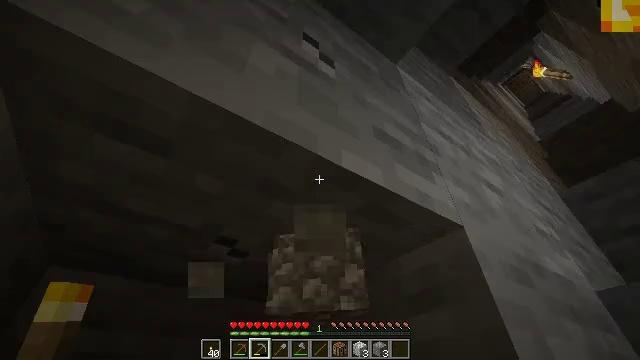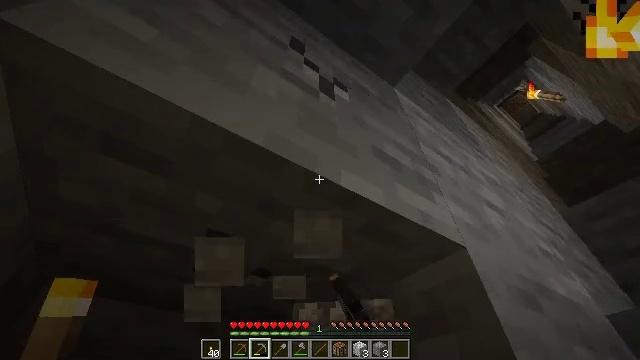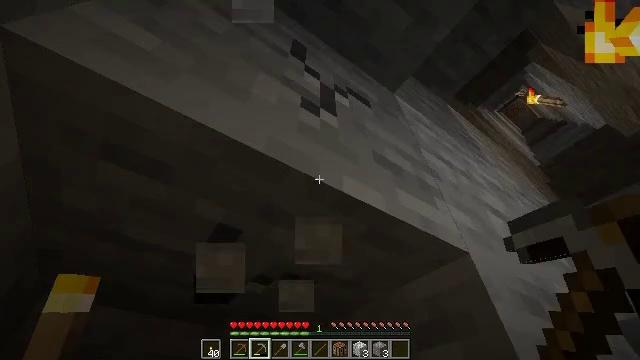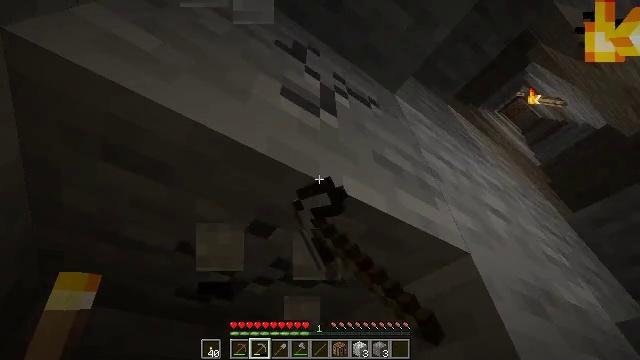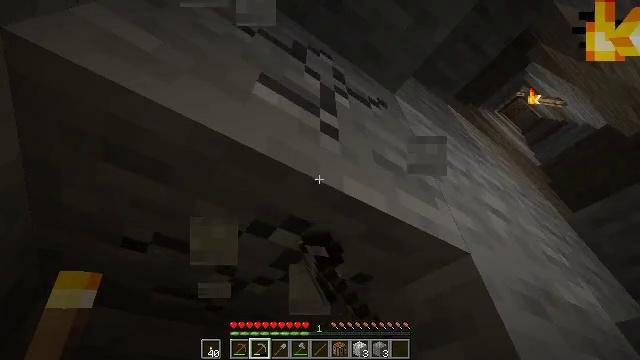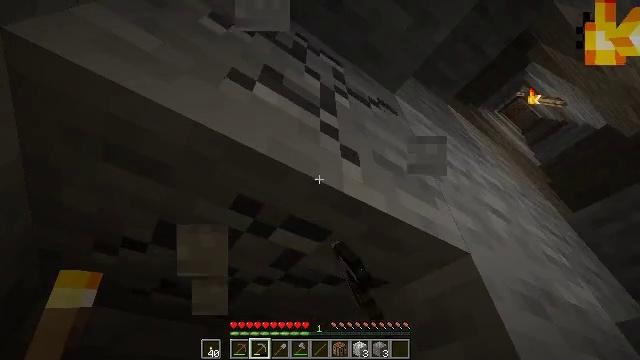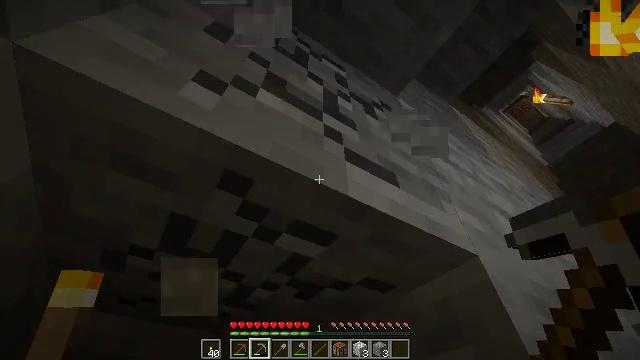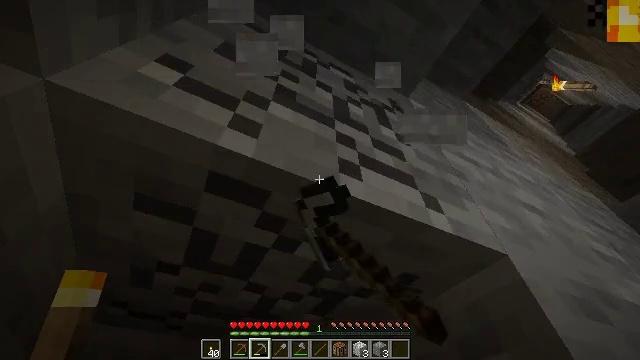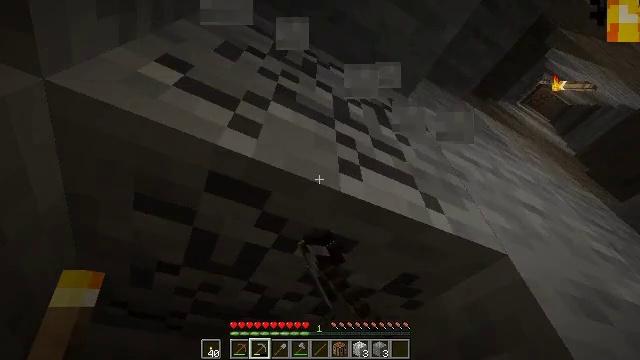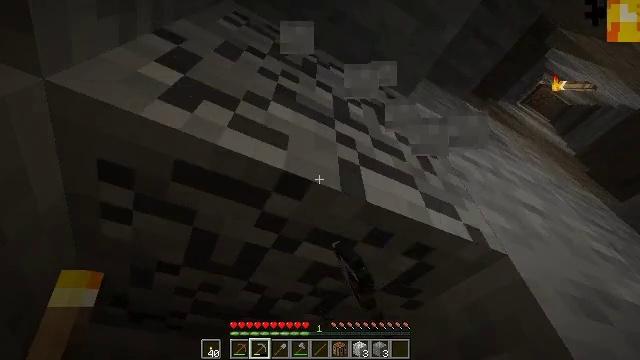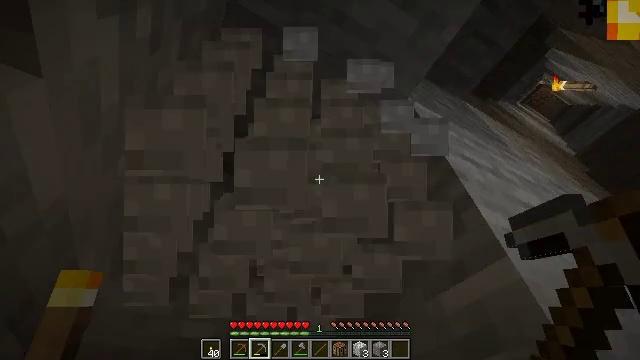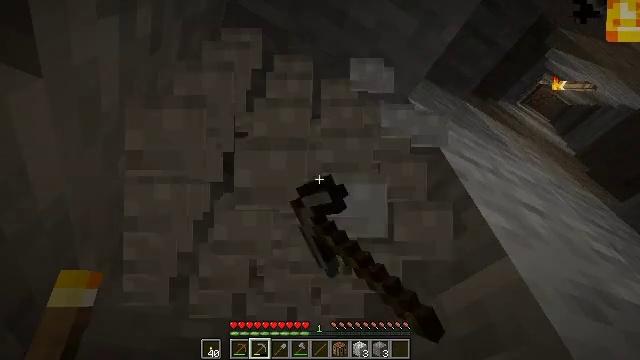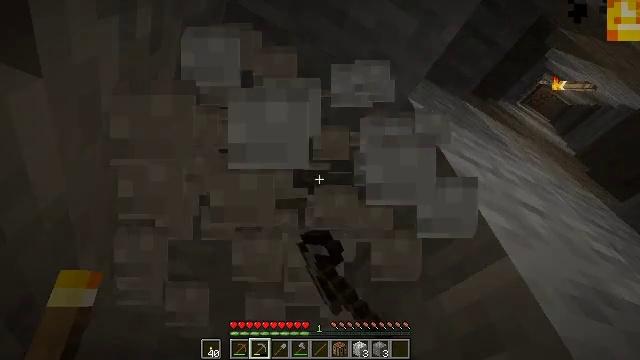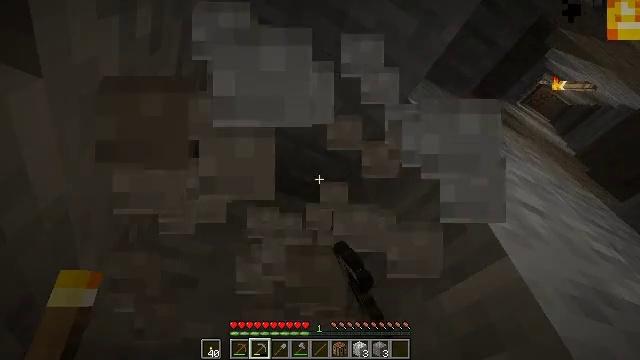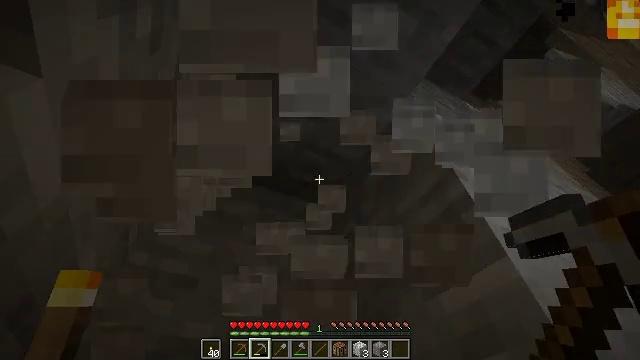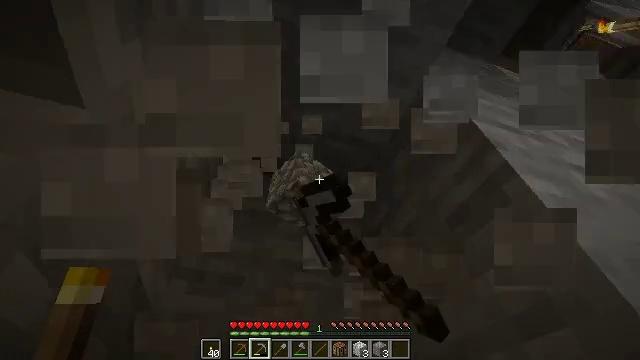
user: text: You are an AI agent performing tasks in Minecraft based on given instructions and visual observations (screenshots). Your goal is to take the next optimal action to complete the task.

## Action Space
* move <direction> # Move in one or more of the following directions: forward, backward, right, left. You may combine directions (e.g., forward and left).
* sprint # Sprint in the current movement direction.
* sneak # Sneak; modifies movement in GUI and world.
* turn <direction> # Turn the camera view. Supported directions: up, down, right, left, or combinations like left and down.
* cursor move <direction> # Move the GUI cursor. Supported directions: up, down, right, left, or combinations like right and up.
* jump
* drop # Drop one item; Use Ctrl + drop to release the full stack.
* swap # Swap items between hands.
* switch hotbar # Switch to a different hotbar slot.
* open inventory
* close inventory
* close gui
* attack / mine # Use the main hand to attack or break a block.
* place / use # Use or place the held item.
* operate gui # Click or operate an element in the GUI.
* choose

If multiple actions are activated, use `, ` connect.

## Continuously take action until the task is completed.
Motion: motion action
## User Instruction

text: Gather stone by using a pickaxe.
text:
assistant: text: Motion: turn up, attack / mine
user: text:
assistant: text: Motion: turn up, attack / mine
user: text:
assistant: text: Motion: attack / mine
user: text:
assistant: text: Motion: attack / mine
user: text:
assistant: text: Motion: attack / mine
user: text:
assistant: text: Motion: turn left, attack / mine
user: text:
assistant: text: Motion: turn left and up, attack / mine
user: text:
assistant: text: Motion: attack / mine
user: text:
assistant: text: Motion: attack / mine
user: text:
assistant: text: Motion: attack / mine
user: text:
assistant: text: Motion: attack / mine
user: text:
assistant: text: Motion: attack / mine
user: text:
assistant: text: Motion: attack / mine
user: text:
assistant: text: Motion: attack / mine
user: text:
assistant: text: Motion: turn left and down, attack / mine
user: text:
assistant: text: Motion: turn left and down, attack / mine
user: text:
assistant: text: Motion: turn left and down, attack / mine
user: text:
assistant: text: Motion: turn left, attack / mine
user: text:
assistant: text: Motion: turn left, attack / mine
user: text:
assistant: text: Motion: attack / mine
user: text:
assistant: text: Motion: attack / mine
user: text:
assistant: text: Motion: attack / mine
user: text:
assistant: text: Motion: attack / mine
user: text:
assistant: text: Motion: attack / mine
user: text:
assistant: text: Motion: attack / mine
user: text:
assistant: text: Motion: attack / mine
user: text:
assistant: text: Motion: attack / mine
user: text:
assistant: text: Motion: attack / mine
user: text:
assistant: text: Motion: attack / mine
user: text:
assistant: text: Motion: attack / mine